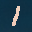
Label: 1